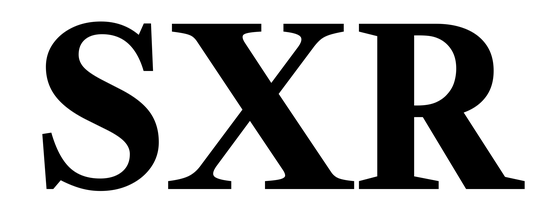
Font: LibreCaslonText_Bold